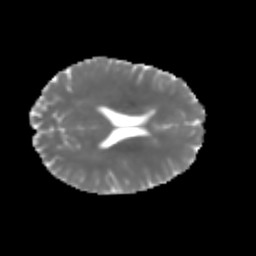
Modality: MD
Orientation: axial
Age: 23
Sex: male
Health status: healthy